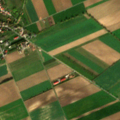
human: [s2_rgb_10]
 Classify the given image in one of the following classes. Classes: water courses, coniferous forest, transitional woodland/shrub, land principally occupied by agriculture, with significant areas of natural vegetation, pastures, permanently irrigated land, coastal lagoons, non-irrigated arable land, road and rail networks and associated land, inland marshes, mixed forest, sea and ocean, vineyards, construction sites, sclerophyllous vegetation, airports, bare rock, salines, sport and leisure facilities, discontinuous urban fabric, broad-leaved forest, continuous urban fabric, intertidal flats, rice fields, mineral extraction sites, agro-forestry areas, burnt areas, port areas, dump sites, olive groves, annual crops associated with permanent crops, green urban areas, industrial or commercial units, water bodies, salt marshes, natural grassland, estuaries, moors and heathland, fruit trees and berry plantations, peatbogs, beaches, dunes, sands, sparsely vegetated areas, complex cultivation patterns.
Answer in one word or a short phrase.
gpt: discontinuous urban fabric, non-irrigated arable land, land principally occupied by agriculture, with significant areas of natural vegetation